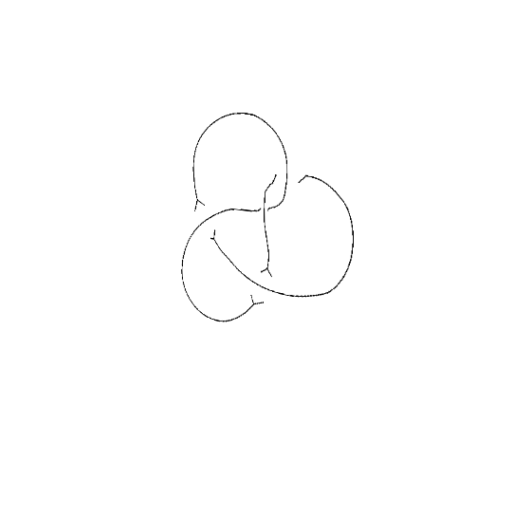
Crossing number: 4